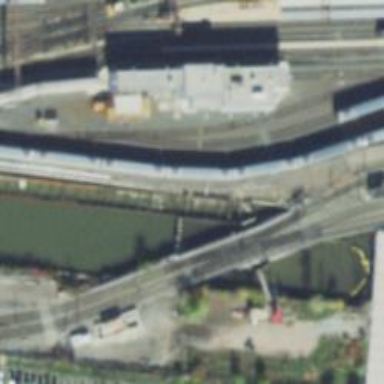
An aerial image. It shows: Bridge for light rail electrified with contact line.